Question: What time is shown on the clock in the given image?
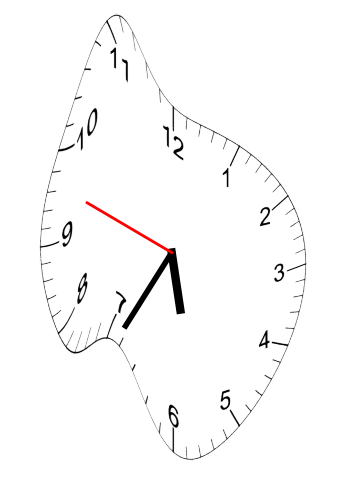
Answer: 05:34:48